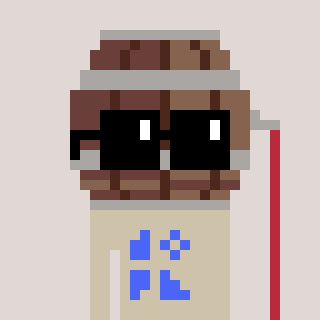
a pixel art character with square black sunglasses, a wine barrel-shaped head and a bege-colored body on a warm background